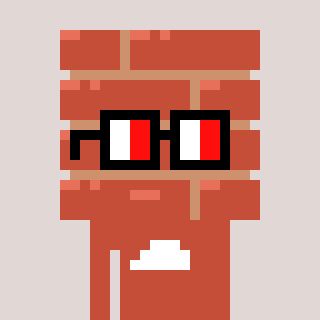
a pixel art character with square glasses with black frames and red eyes, a wall-shaped head and a rust-colored body on a warm background